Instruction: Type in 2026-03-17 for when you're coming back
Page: home
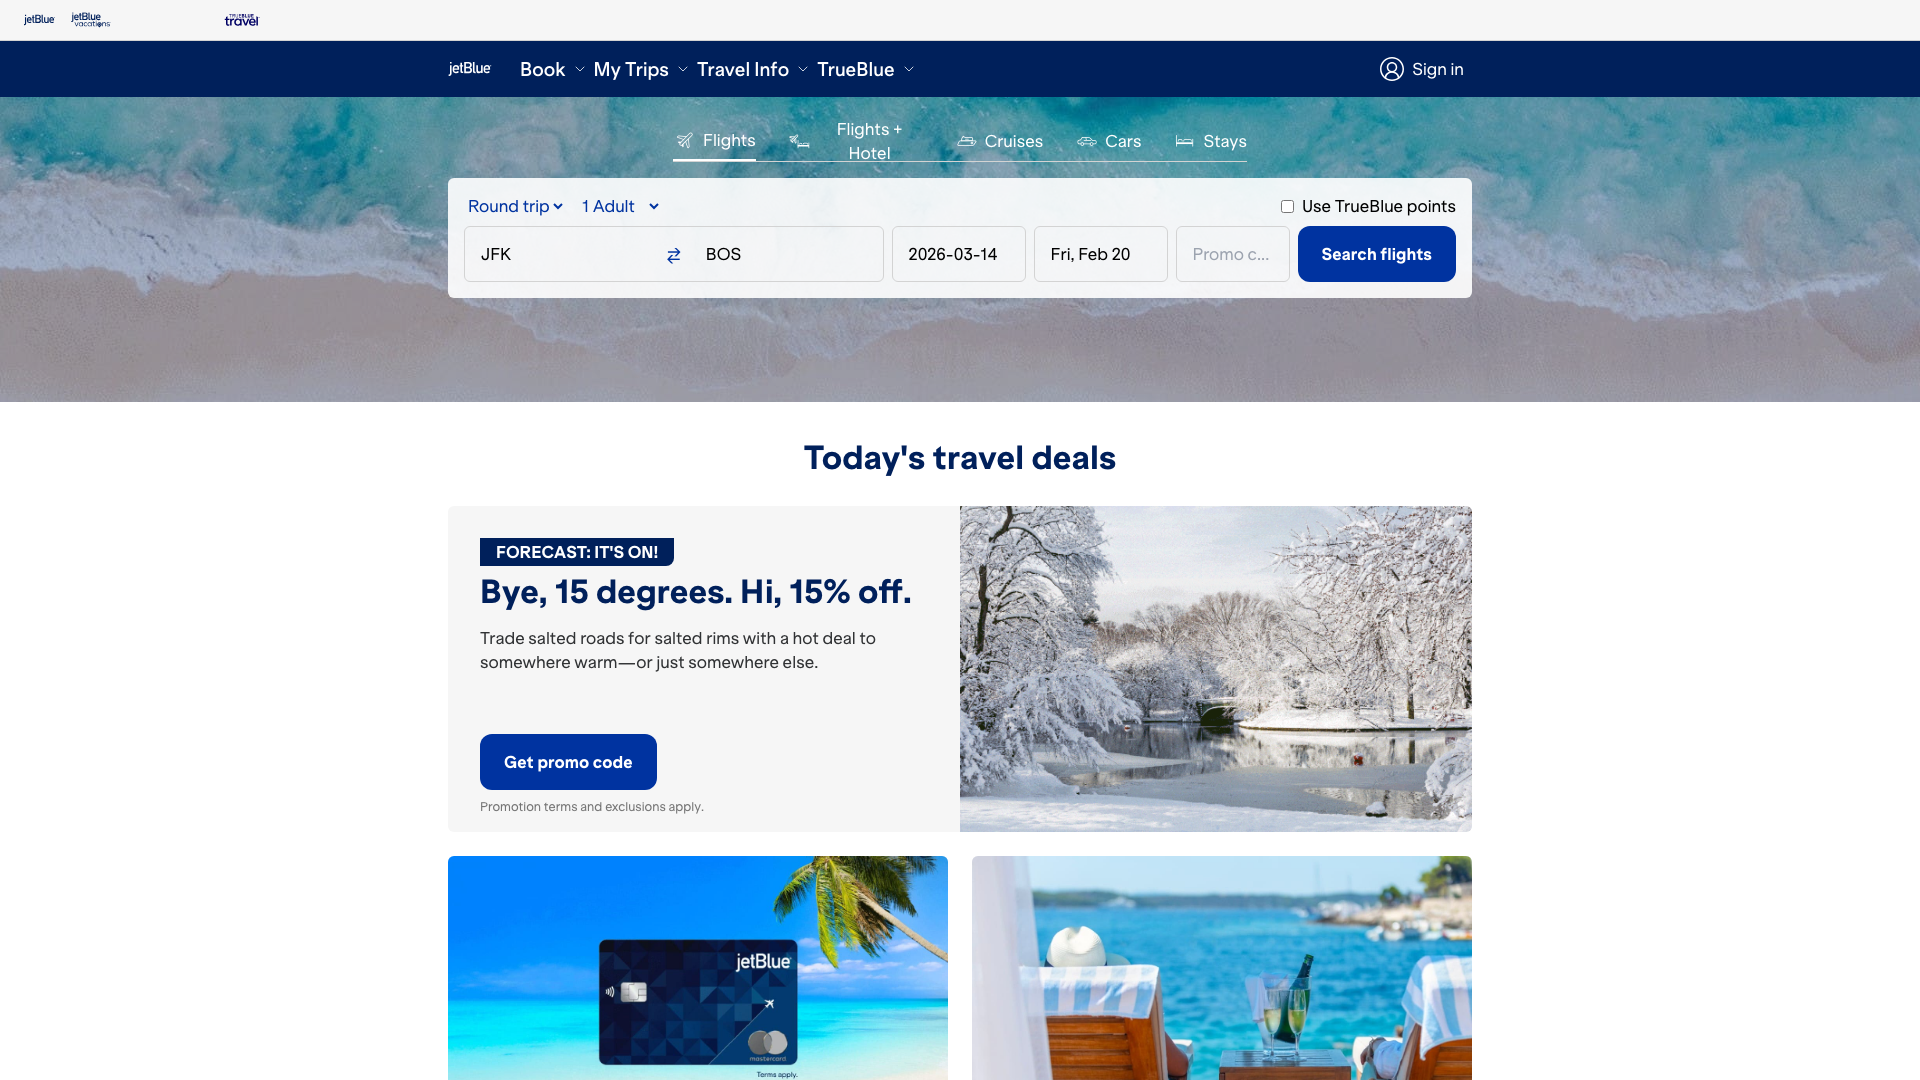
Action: type